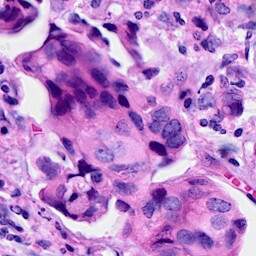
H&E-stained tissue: Breast